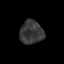
Tissue: prostate
Cell type: Myeloid cells
Senescence score: 0.7466
Nuclear area (px): 534
Mean DAPI intensity: 56.607